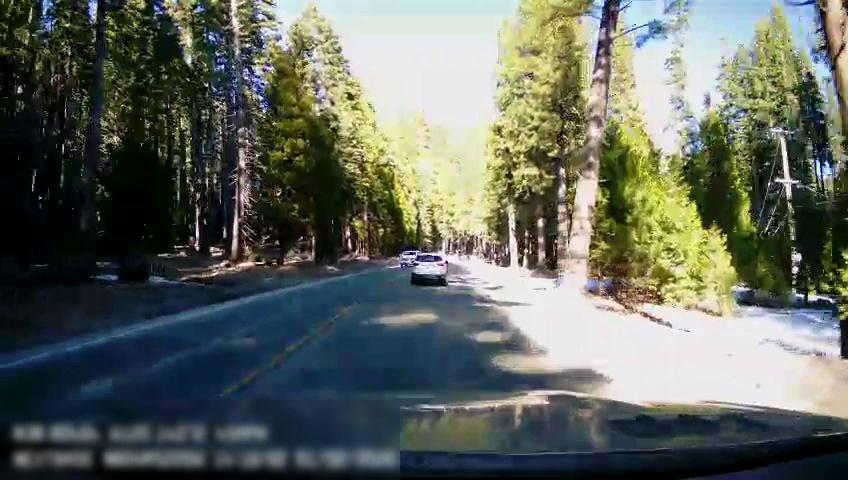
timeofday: Day
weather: Sunny
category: Drivable Space
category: Vehicles | SUV
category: Vehicles | SUV
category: Lanes | Opposite Lane
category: Lanes | Opposite Lane